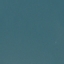
Land use / land cover class: SeaLake